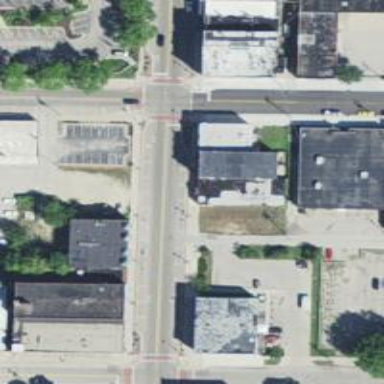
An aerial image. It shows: Alley classified as service road.